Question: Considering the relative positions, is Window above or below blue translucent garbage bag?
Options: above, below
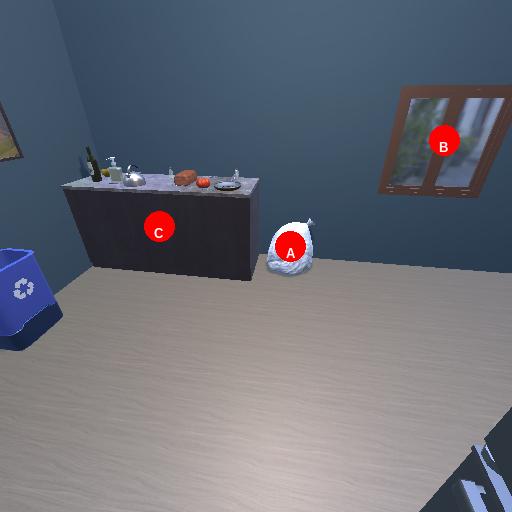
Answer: above